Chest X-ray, PA view. Patient: 49 years old, sex F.
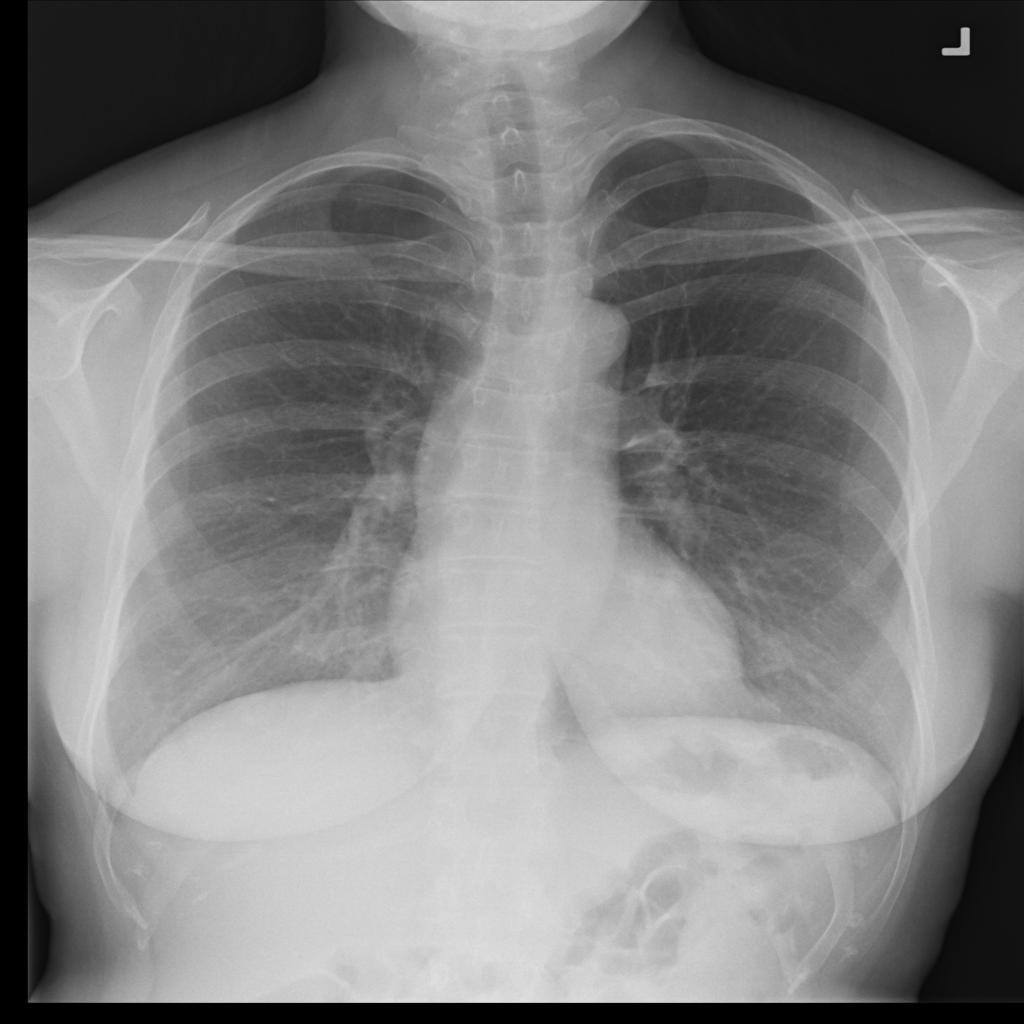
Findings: No Finding